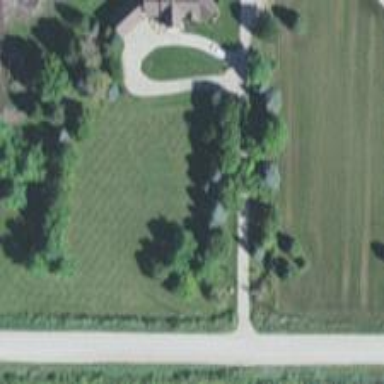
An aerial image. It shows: Driveway leading to service road.